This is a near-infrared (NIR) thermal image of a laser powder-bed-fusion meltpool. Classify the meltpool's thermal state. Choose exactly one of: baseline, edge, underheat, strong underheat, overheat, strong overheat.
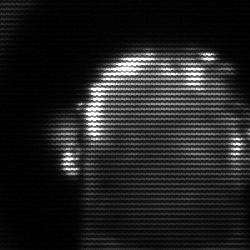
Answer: baseline